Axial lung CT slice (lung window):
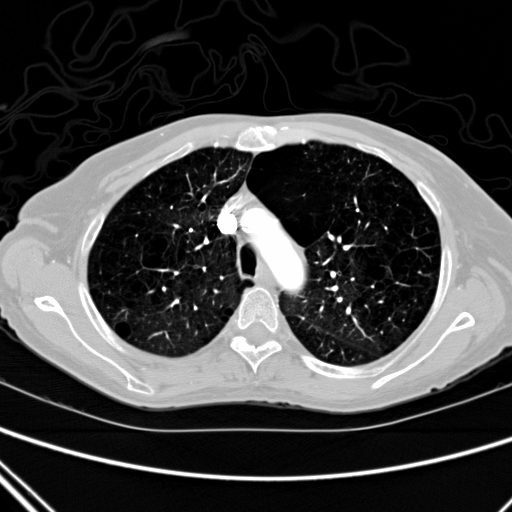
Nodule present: no